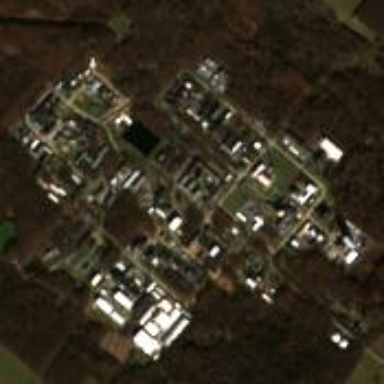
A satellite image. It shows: Research institute.